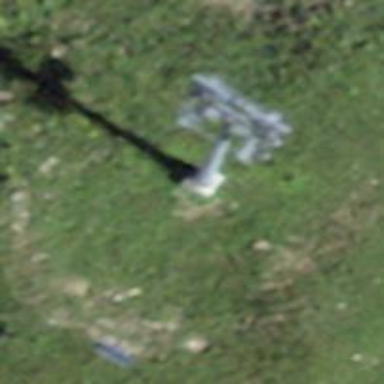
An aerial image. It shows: Pylon for aerialway.